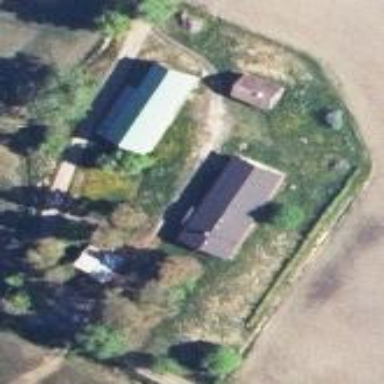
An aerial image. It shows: Farmyard area.